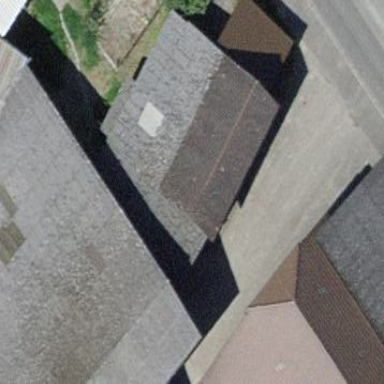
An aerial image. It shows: Garage.